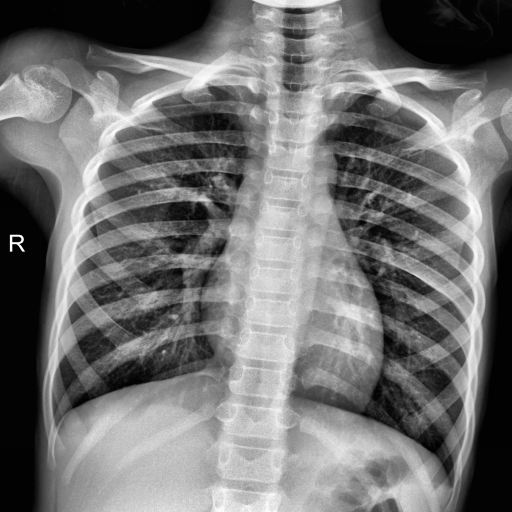
Finding: NORMAL